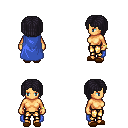
a pixel art fantasy rpg character, female body template, human, tanned skin, blue cape, gold greaves, raven pageboy hairstyle, bracelets, brown slippers, four views (front, back, left, right), 2x2 character sprite sheet, small pixel art, hard edges, no anti-aliasing